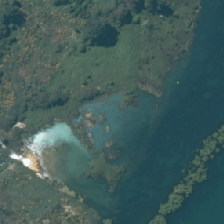
Land cover: low_producing_grassland